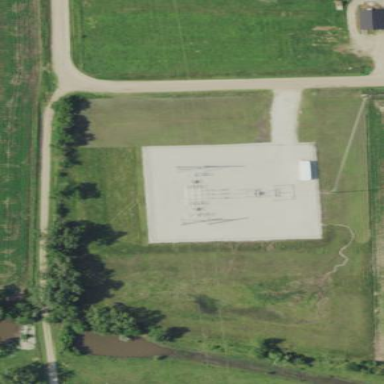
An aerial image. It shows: Power substation surrounded by fence.